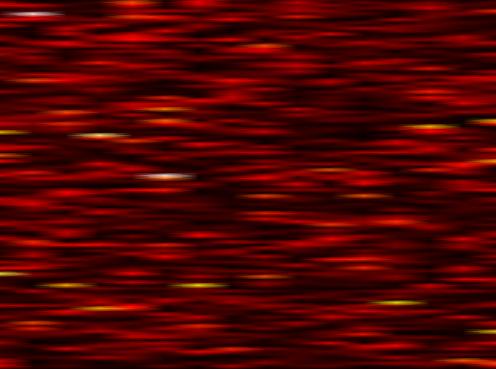
Label: FOFDM